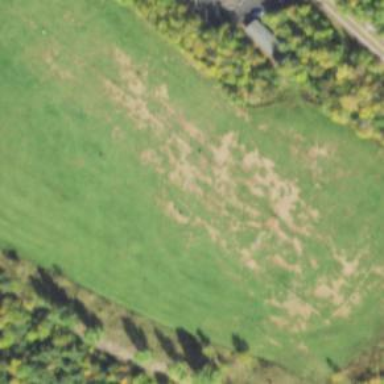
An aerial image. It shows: Grassy area designated for driving range golf.